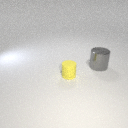
small yellow rubber cylinder to the left of large gray metal cylinder